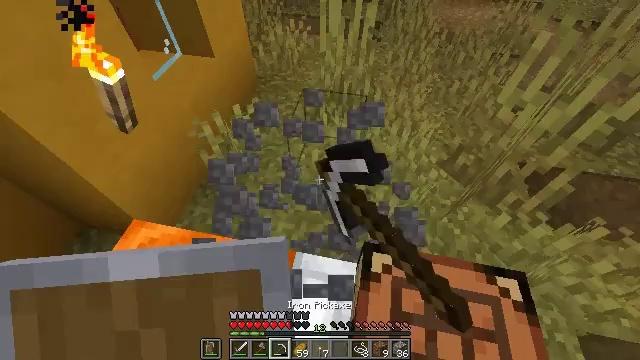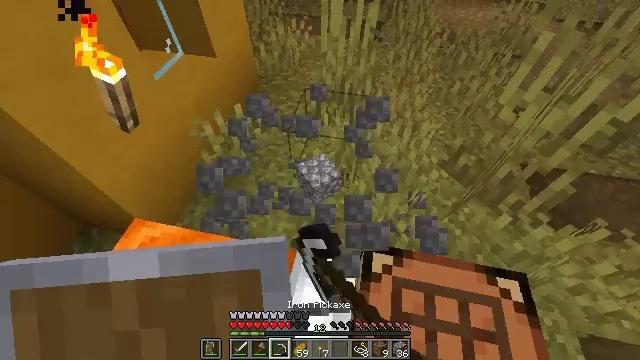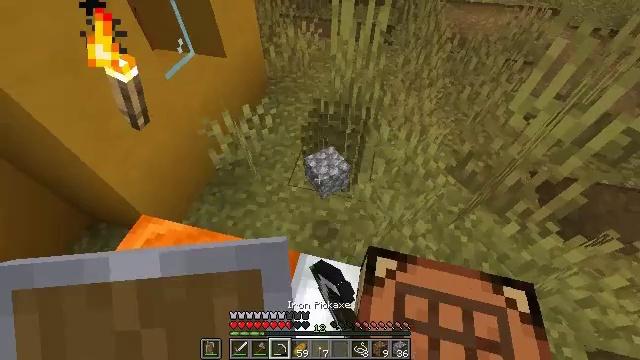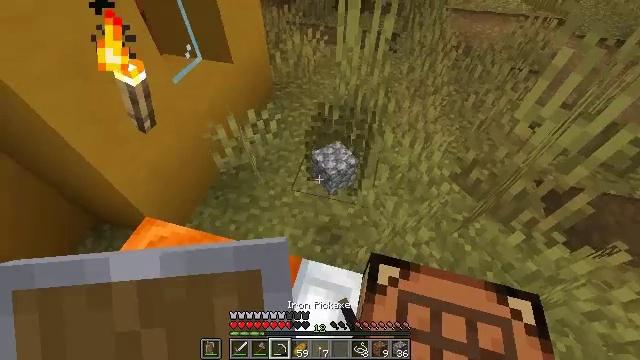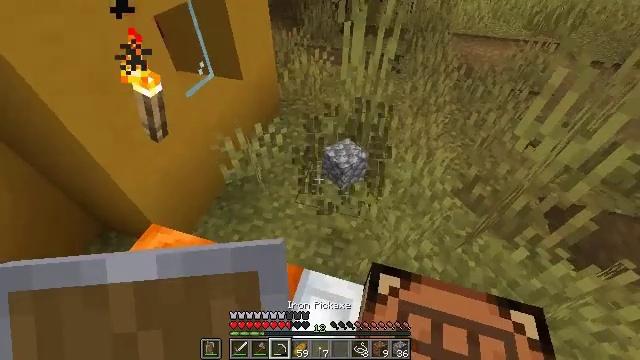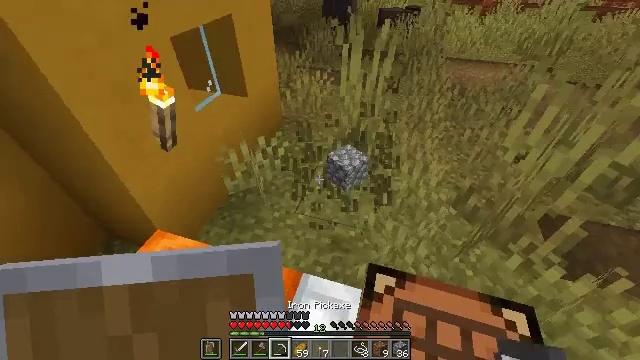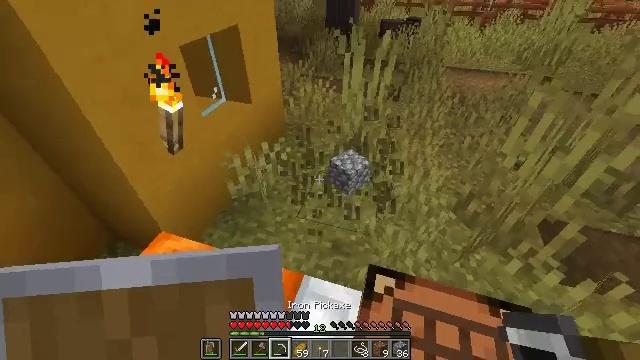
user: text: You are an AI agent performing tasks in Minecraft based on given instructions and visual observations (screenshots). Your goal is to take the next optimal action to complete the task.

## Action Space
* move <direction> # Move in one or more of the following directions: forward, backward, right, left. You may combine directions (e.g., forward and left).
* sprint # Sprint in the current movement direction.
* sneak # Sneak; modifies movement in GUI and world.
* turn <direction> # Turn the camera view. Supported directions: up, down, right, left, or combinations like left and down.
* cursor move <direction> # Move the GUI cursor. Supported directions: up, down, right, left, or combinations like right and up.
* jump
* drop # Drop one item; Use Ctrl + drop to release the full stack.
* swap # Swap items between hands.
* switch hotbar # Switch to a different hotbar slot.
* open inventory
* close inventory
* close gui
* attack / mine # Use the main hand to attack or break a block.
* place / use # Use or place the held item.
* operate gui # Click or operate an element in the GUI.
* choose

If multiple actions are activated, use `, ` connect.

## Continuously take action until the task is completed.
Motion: motion action
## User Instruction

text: Mine the grass in the plains.
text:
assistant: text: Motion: attack / mine
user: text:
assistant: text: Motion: turn left, attack / mine
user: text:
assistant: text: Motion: turn left and up
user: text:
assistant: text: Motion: move back, turn left and up
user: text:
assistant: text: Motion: move back, turn up
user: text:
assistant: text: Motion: move back, turn up
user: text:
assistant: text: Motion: no_op